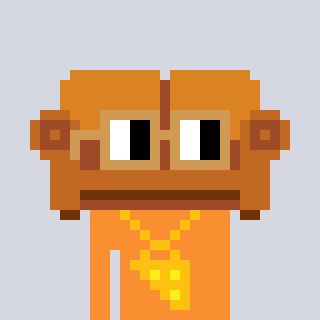
a pixel art character with square brown glasses, a couch-shaped head and a orange-colored body on a cool background